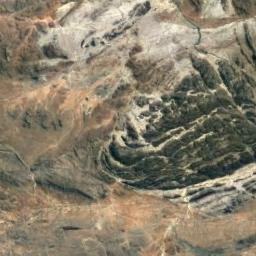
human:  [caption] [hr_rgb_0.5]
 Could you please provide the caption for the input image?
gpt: The mountain is uneven and rough .

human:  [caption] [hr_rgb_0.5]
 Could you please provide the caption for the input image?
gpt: The mountain is full of bare land with some green plants .

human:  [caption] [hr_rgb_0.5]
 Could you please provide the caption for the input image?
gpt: A path passes through the mountains .

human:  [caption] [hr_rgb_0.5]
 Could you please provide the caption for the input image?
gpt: The mountain has a rugged surface .

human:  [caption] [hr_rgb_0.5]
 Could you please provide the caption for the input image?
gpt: There are some green land and rocks on the brown mountain .